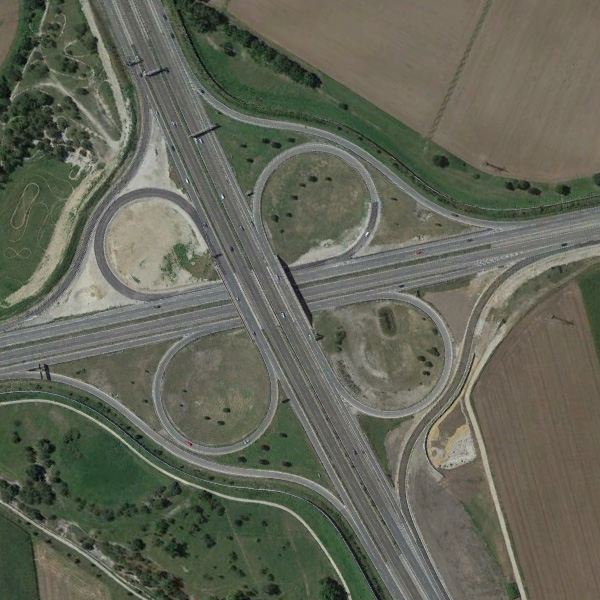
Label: Viaduct